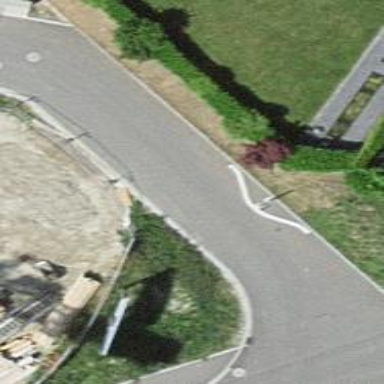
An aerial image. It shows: Smooth asphalt road in residential area.